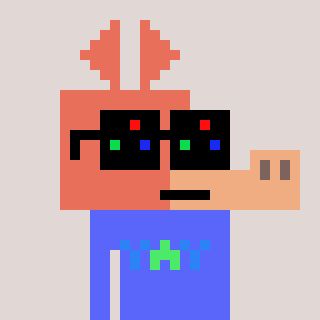
a pixel art character with square black sunglasses, a aardvark-shaped head and a purple-colored body on a warm background